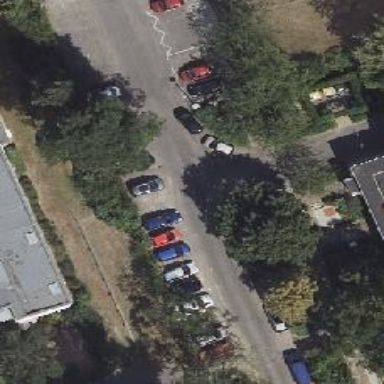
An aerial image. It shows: Residential road with asphalt surface. There is parallel on-street parking available on the left lane.